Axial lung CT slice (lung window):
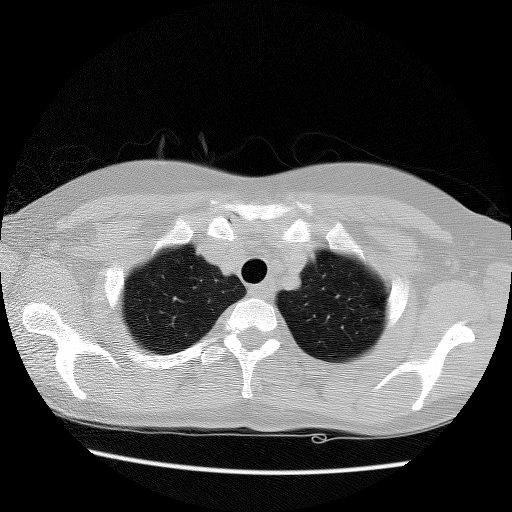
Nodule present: no